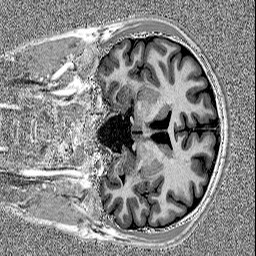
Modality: MP2RAGE
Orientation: coronal
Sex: male